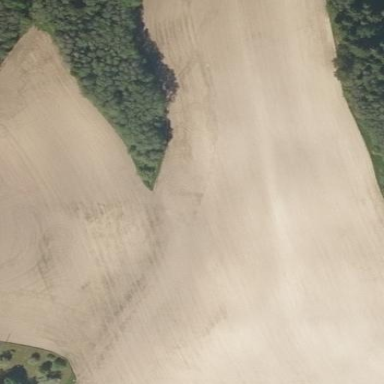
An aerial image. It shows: Farmland with cereal crops growing.